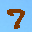
Label: 7